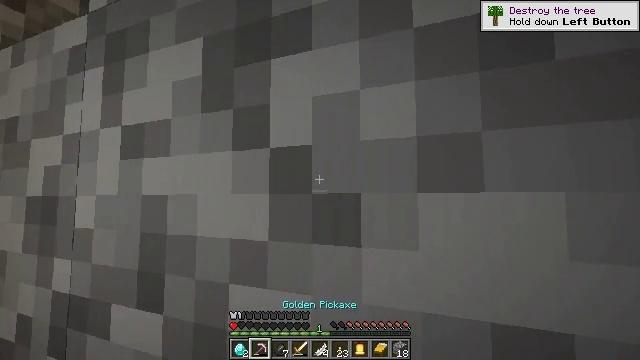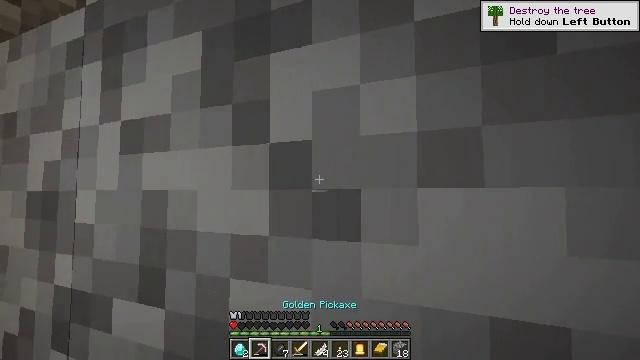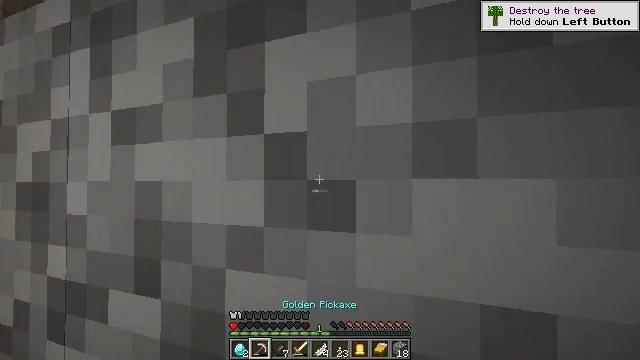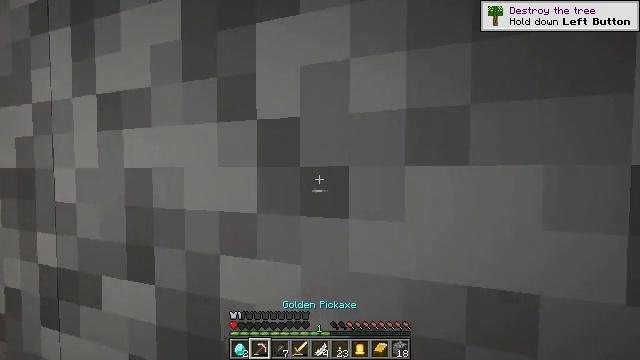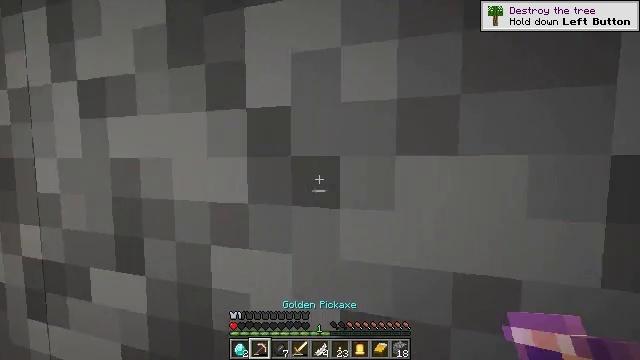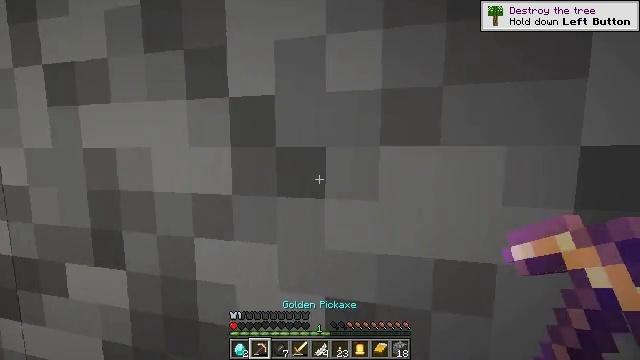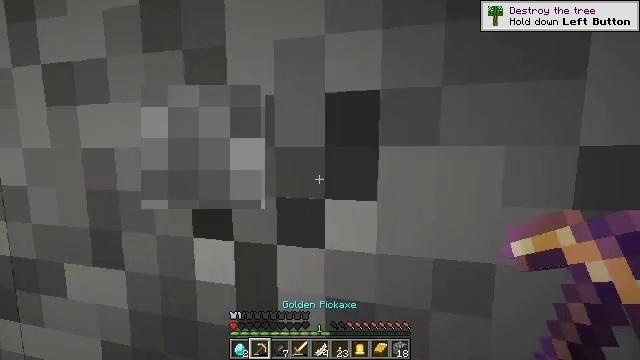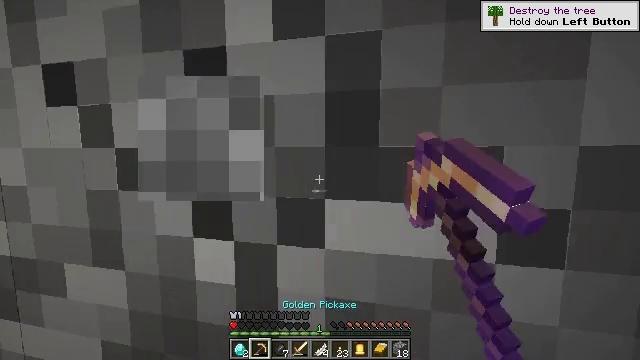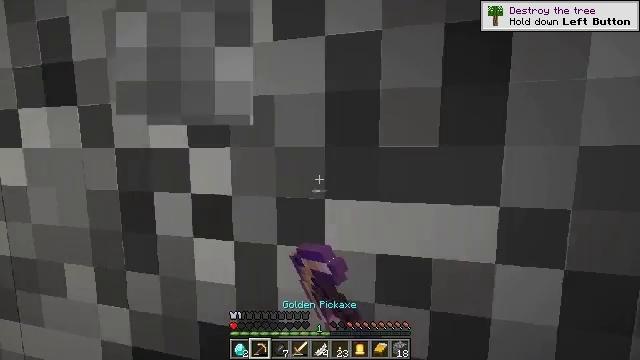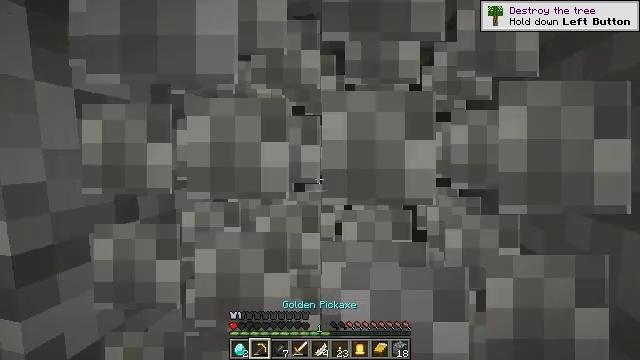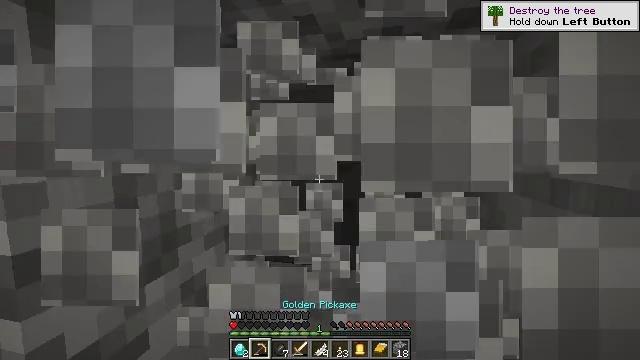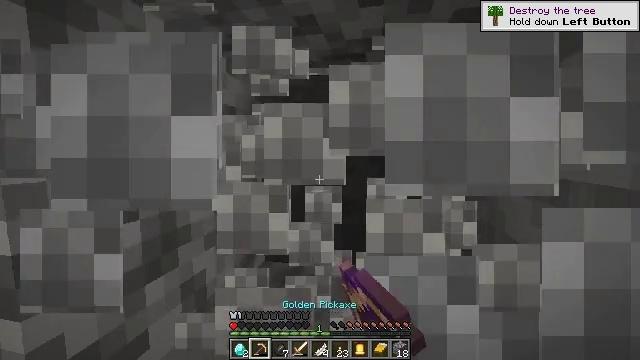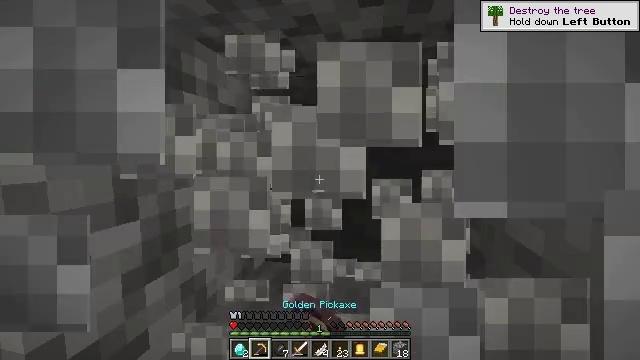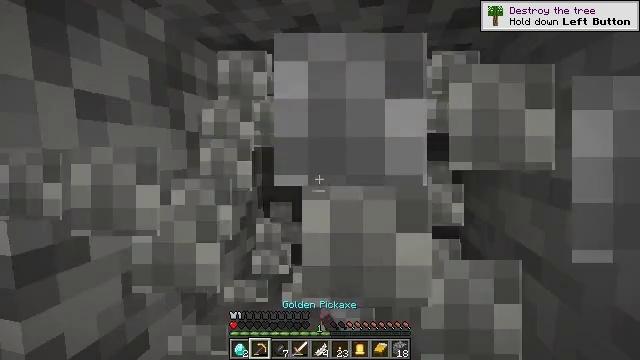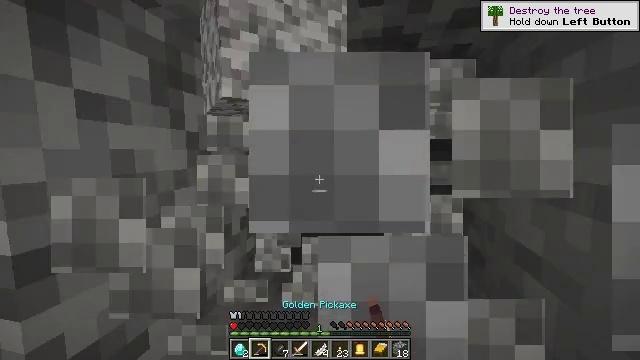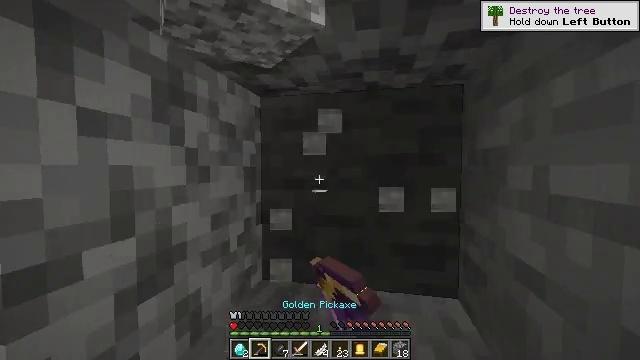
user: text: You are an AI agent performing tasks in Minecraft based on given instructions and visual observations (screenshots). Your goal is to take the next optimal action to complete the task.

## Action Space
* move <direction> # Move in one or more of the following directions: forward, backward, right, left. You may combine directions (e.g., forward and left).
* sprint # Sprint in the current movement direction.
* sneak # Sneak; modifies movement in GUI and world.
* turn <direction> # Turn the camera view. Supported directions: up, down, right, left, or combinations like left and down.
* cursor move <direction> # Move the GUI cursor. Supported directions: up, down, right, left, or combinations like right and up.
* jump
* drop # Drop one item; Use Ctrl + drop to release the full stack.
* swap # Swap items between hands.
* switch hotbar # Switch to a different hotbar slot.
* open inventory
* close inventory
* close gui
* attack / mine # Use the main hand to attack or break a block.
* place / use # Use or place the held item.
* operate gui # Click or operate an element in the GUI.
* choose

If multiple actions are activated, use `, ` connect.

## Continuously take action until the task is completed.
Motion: motion action
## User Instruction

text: Mine the diorite underground.
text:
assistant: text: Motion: turn down
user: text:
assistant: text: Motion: turn right and down
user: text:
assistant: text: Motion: turn right and down
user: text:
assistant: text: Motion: turn right and down
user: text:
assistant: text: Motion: turn right and down
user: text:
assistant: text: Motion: attack / mine
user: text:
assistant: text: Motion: attack / mine
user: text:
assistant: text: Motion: attack / mine
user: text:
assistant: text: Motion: attack / mine
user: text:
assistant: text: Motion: attack / mine
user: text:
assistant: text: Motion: attack / mine
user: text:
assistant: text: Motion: attack / mine
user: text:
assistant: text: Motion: attack / mine
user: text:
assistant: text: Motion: attack / mine
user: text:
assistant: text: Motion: turn up, attack / mine
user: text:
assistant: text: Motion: turn right and up, attack / mine
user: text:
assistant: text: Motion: turn right and up, attack / mine
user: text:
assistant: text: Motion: turn up, attack / mine
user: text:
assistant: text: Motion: turn left and up, attack / mine
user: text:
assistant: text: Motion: turn up, attack / mine
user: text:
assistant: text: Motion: attack / mine
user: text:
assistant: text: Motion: attack / mine
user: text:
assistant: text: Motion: attack / mine
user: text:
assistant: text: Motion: attack / mine
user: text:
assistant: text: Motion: attack / mine
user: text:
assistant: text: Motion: attack / mine
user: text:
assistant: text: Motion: no_op
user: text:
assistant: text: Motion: move forward, turn down, jump
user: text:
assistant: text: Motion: move forward, turn down, jump
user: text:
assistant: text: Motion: move forward, turn down, jump